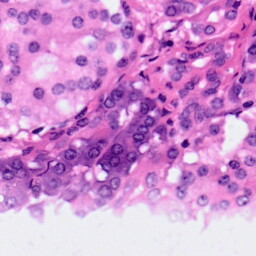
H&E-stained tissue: Pancreatic